Question: I have a c# project where I am using a MS access database, and I am trying to put some items from two (related) tables, in the same listView.
This is the code that I have:

Where it sais "none" is the place where I want to put an item from the other table, but i don't know how. Since they have a relationship I thought that was possible to call items from one table or another.
Please note that I am fairly new to c# and working with databases.
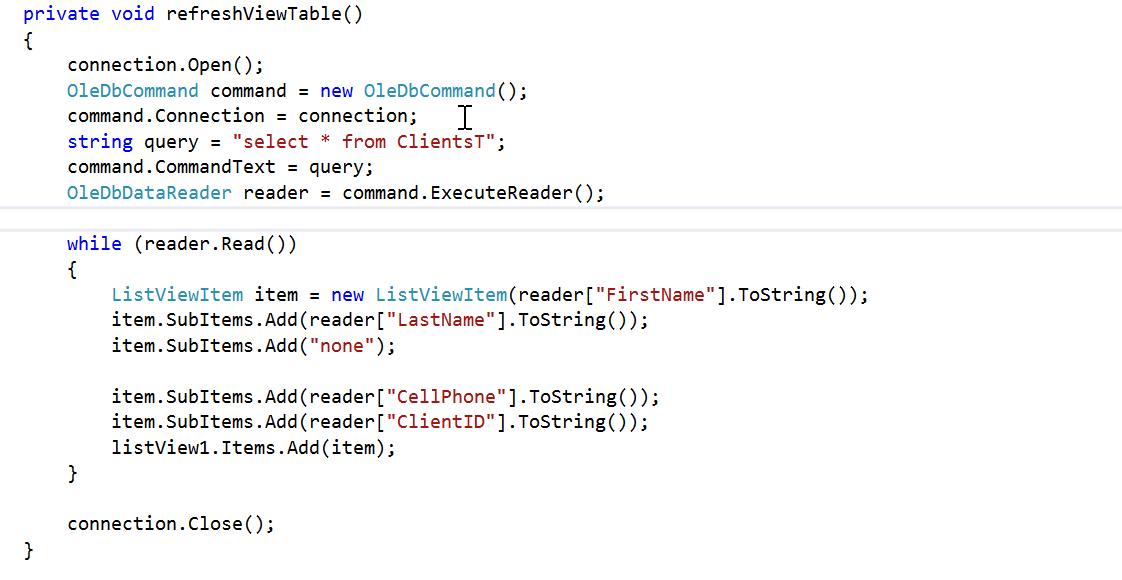
Answer: '''
select FirstName,LastName,(select none from SecondTable where Clients.Field= SecondTable.Field),CellPhone,ClientID from Clients
'''